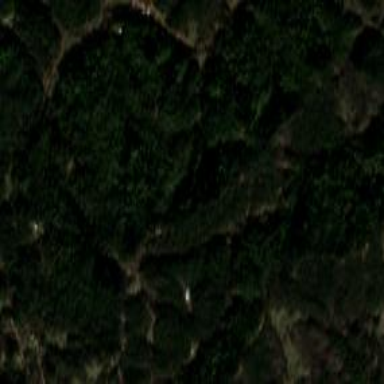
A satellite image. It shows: Forest area.